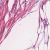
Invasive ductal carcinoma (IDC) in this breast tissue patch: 0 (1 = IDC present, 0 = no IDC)